Field crop: maize
Growth stage: 2
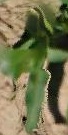
Species: maize